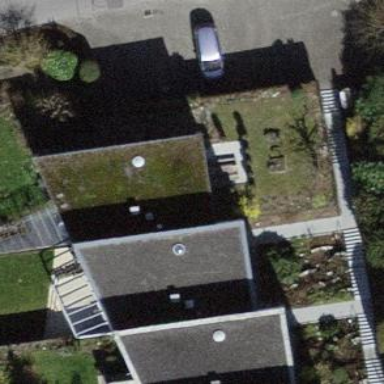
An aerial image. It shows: Image showing building with apartments.